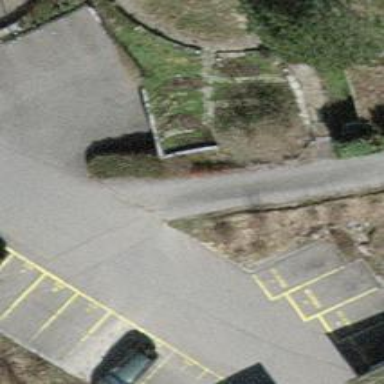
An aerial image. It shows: Paved driveway road for service purposes.